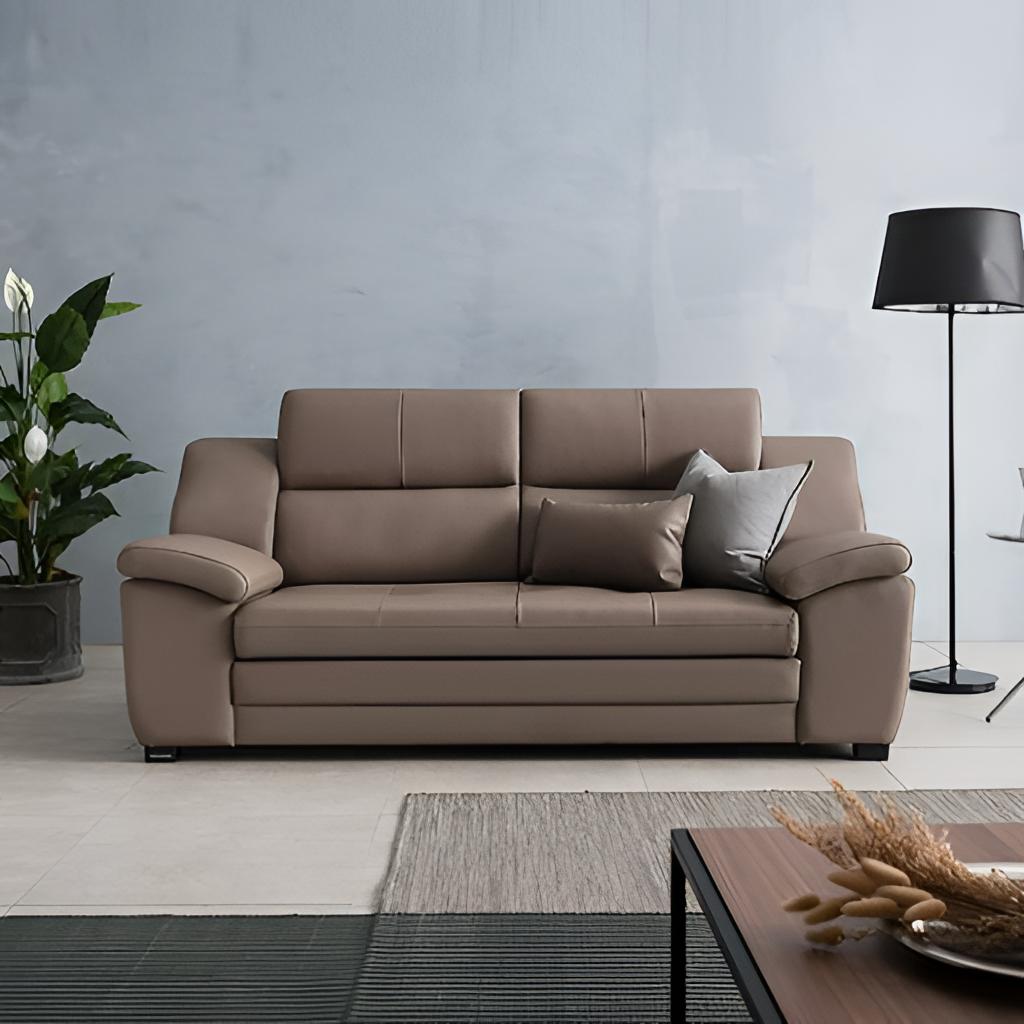
living room, leather sofa, paint wallpaper, with solid pattern, minimalist, beige tile flooring, with large square pattern